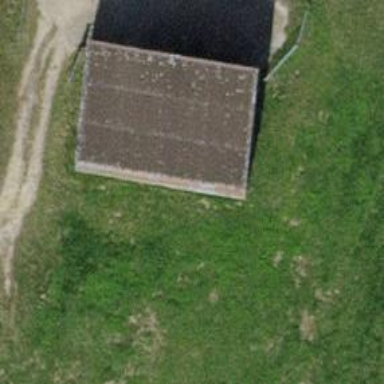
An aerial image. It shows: Skillion-roofed farm auxiliary building.